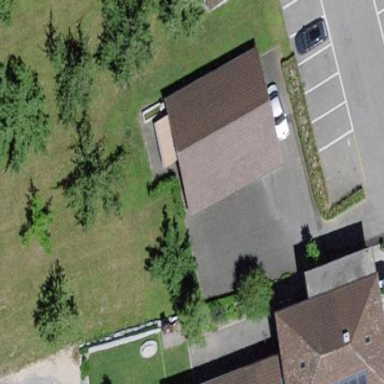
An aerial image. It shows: Garage.